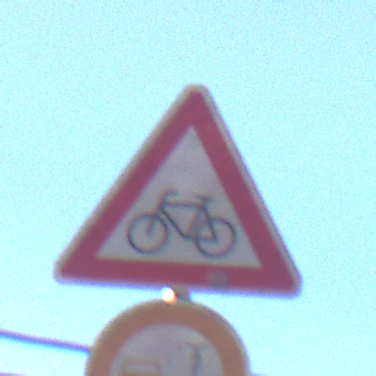
Verkehrszeichen: RadverkehrRechts
Zusatzzeichen unten: VerbotUeberholenEinspurigeFahrzeuge
Umgebung: Outdoor, Nature
Tageszeit: MorningAfternoon
Wetter: Clear
Licht: Natural
Jahreszeit: Winter
Kontrast: HighContrast